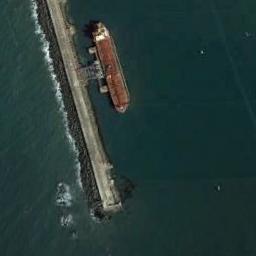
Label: ship